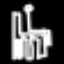
Label: chair